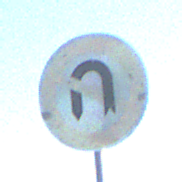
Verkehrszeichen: VerbotWenden
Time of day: MorningAfternoon
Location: Outdoor (RoadRail)
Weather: Clear
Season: NotSpecified
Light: Natural